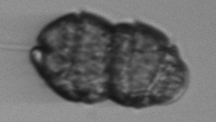
Label: Margalefidinium